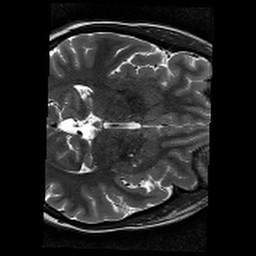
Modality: T2w
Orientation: axial